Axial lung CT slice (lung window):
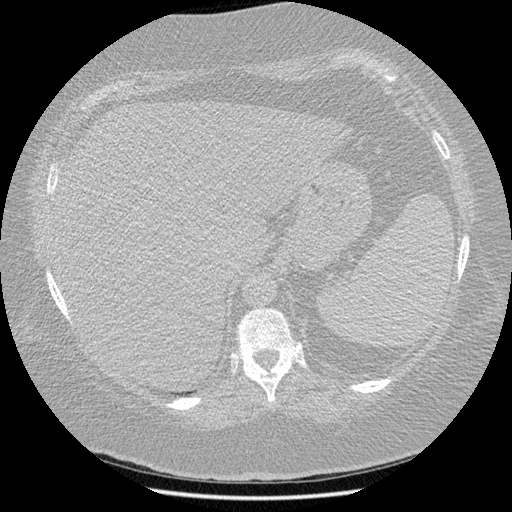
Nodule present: no